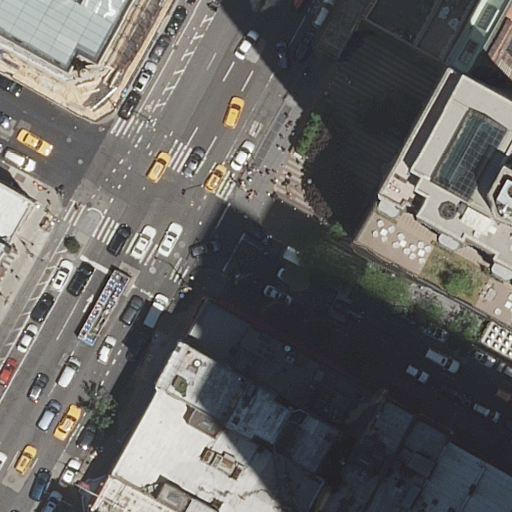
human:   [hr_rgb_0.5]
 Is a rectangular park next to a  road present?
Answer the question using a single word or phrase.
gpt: no

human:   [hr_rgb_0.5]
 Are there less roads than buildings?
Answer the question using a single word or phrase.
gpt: yes

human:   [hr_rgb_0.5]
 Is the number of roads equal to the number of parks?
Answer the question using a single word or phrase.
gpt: no

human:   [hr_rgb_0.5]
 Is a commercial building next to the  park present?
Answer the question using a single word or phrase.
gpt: yes

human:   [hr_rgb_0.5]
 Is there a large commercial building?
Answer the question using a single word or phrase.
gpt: no

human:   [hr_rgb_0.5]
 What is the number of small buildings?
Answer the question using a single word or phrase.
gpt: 3

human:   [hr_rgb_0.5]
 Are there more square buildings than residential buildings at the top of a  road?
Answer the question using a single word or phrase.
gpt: no

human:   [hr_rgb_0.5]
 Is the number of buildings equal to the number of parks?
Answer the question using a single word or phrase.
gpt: no

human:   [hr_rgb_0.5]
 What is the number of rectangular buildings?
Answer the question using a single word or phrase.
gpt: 7

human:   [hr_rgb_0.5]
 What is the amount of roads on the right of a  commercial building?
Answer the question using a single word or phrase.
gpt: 1

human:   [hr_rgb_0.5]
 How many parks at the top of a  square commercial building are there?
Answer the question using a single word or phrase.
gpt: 0

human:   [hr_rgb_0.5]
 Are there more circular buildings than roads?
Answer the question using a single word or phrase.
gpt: no

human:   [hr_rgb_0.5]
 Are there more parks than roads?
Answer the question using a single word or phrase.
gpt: no

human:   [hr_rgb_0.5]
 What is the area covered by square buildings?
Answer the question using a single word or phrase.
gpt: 0m2

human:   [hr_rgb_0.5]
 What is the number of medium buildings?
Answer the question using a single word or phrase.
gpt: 7

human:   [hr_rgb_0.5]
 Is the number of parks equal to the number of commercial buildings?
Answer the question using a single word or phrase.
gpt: no

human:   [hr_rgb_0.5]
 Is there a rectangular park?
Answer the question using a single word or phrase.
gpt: no

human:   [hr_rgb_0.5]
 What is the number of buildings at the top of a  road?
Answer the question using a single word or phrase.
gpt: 5

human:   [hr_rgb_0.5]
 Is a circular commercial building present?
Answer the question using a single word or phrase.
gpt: no

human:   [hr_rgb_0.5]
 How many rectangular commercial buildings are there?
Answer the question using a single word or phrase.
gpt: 1

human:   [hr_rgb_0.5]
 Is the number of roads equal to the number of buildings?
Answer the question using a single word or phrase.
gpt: no

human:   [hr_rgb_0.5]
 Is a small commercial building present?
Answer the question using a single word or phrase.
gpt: no

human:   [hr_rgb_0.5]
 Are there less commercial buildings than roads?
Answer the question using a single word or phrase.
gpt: yes

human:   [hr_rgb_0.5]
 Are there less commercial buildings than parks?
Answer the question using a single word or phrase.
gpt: no

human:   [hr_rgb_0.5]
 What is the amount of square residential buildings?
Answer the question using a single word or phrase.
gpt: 0

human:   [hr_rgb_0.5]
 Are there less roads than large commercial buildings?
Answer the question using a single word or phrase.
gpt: no

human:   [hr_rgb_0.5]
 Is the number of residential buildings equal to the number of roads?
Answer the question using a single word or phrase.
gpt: no

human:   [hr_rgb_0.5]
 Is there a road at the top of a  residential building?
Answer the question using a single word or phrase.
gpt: yes

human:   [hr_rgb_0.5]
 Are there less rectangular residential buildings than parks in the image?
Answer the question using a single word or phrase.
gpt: no

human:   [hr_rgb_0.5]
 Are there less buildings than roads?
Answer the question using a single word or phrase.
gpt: no

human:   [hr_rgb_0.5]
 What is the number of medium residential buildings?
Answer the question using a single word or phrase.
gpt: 5

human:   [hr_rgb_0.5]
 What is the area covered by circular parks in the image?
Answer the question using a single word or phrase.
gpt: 0m2

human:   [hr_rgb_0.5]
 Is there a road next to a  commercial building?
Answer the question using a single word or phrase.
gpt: yes

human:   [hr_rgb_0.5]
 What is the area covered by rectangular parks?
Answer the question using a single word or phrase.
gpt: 0m2

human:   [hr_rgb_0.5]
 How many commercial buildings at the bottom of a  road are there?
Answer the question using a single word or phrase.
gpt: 0

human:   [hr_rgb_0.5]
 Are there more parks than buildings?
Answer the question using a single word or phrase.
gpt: no